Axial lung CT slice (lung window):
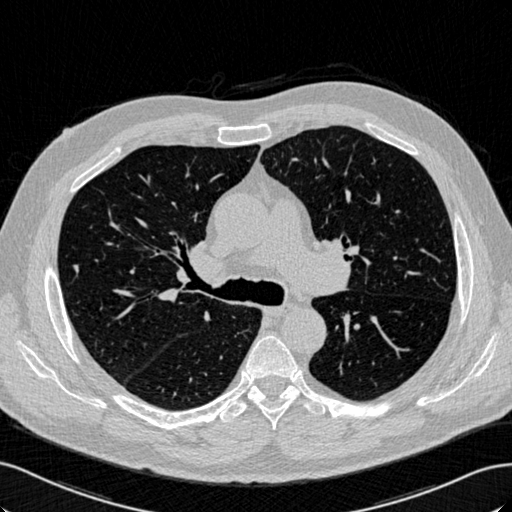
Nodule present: yes
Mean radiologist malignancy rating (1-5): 3